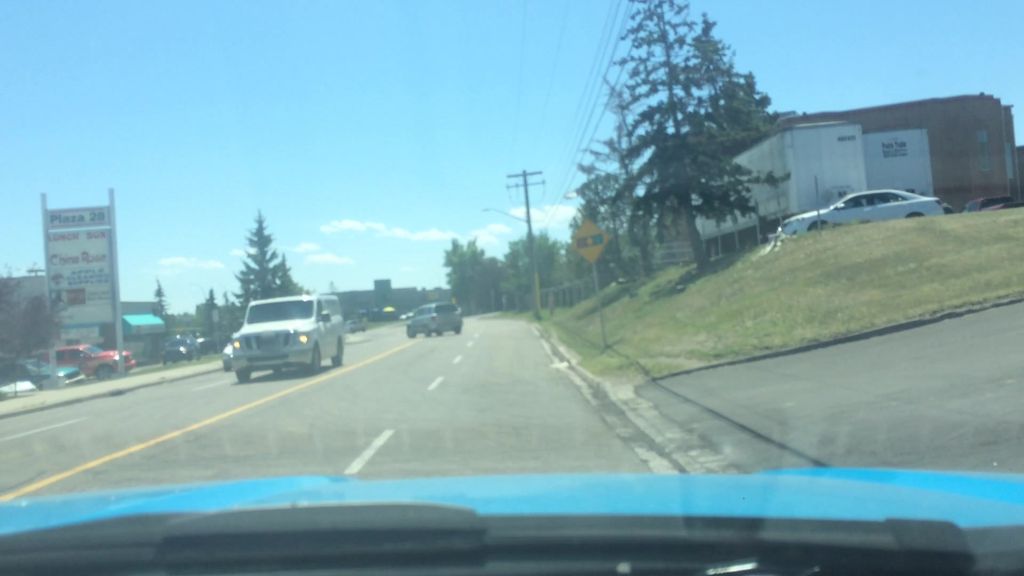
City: calgary